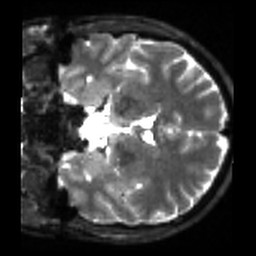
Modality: sbref
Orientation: coronal
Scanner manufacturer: siemens
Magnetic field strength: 3 T
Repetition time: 4 s
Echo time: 0.0594 s